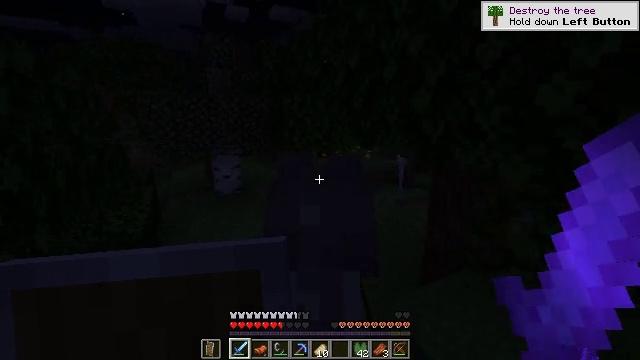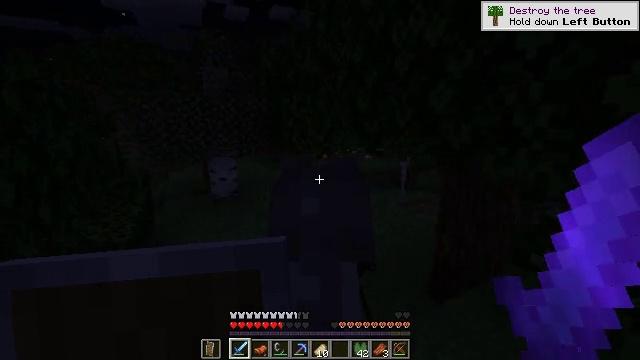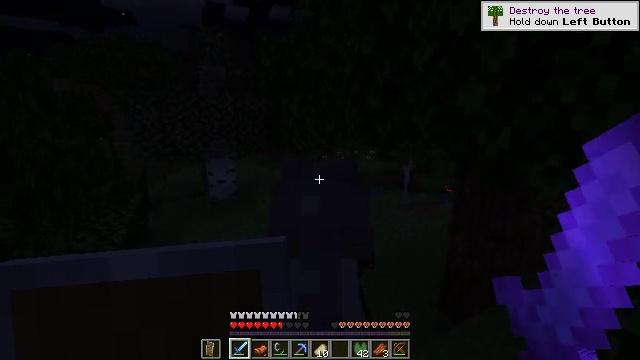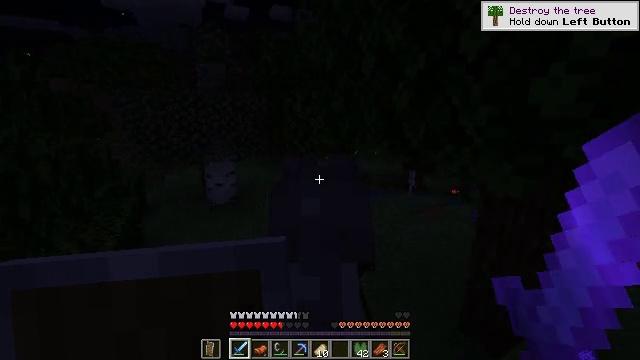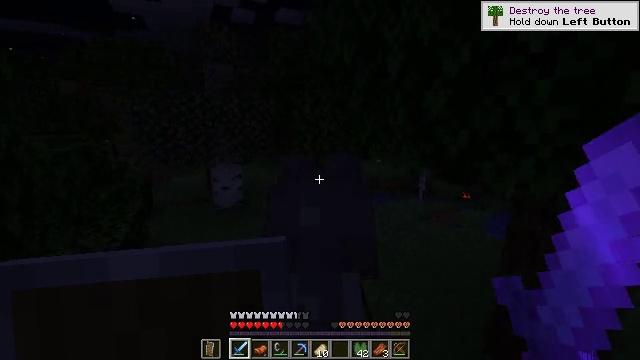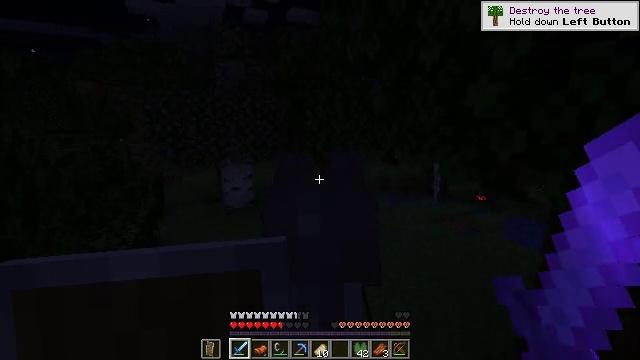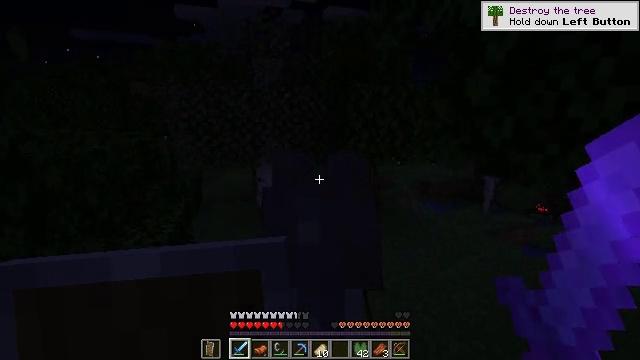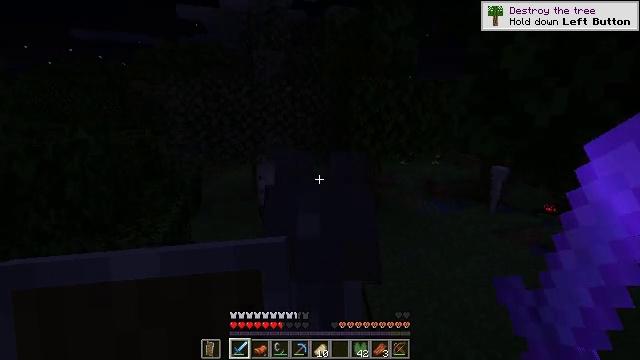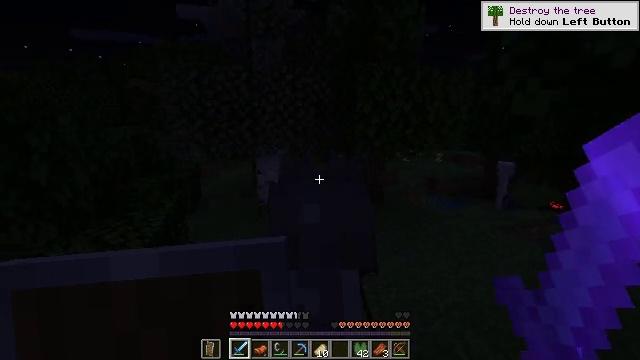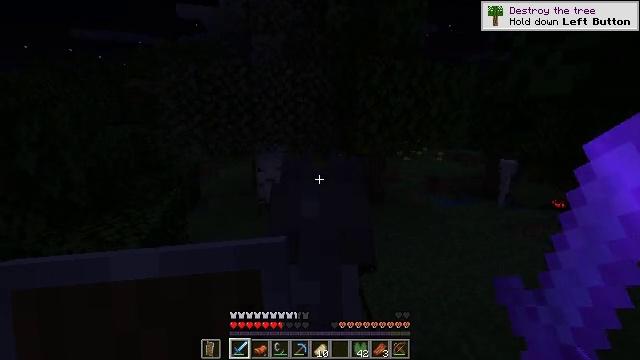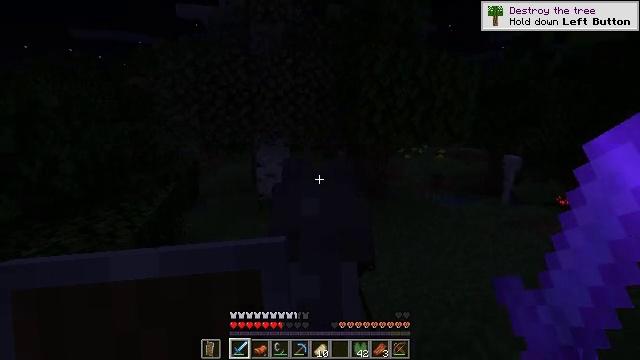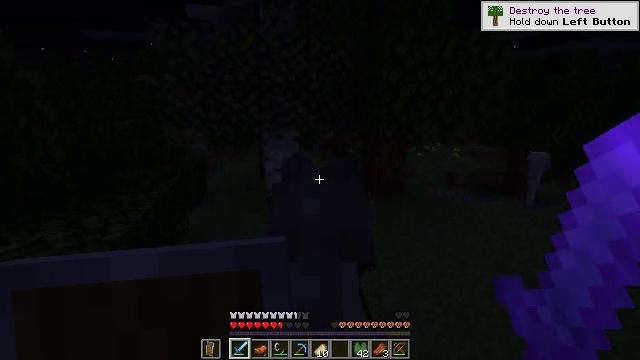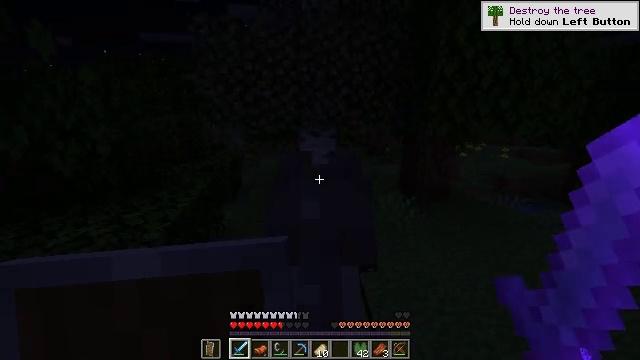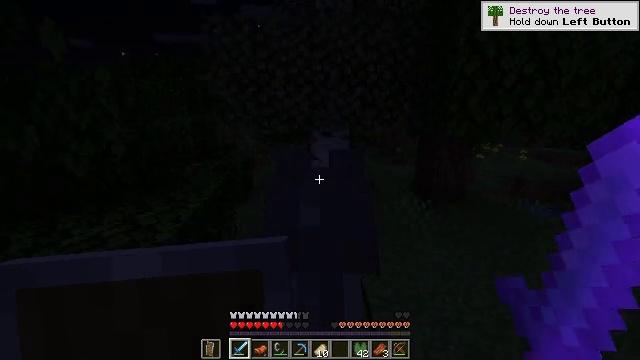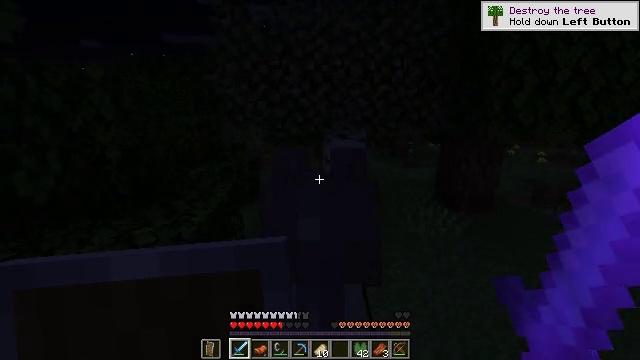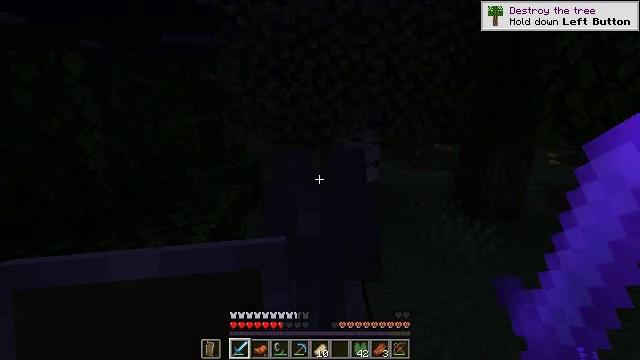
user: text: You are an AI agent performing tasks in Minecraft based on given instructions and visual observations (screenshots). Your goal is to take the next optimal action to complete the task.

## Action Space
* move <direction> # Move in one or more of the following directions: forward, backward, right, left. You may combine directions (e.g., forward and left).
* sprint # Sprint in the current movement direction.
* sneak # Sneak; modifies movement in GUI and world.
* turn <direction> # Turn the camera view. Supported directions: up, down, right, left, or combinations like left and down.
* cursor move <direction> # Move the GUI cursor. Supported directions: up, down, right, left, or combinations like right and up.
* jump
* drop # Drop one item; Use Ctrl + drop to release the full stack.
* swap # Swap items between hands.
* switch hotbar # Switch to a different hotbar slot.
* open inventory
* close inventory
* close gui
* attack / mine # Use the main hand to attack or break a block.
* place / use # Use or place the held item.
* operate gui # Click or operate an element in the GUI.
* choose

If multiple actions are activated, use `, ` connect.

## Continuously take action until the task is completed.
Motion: motion action
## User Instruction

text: Remove birch leaves from trees.
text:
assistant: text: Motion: move forward and move left
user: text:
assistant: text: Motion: move forward and move left
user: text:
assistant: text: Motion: move forward and move left
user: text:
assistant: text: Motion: move forward and move left, turn left
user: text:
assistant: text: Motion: move forward, turn left
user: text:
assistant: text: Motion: move forward, turn left
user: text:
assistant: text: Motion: move forward and move left
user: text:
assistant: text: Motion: move forward and move left
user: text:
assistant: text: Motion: move forward and move left
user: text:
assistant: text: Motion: move forward and move left
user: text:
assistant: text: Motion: move forward and move left, turn left
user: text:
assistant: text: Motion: move forward and move left, turn left
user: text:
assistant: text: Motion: move forward and move left, turn left
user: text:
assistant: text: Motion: move forward and move left
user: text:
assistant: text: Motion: move forward
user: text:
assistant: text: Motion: move forward
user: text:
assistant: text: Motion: move forward
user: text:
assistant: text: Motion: move forward
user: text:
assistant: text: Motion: move forward
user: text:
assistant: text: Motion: move forward
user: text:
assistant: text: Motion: move forward, turn left
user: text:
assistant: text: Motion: move forward
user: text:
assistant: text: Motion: move forward
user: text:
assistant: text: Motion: move forward
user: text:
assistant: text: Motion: move forward and move left
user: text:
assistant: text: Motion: move forward and move left, turn left
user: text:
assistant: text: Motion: move forward and move left
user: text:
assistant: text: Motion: move forward
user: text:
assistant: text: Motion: move forward
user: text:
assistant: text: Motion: move forward and move left